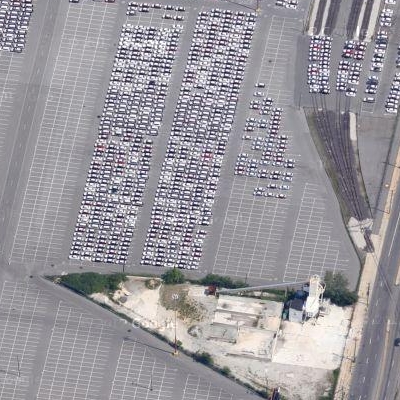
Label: Parking